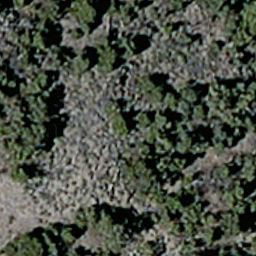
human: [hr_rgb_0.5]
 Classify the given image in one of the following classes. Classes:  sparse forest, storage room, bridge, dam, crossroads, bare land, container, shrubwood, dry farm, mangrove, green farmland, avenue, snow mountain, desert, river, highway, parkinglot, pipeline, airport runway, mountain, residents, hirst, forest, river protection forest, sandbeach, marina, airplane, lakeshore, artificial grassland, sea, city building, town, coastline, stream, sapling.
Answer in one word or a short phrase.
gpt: sparse forest